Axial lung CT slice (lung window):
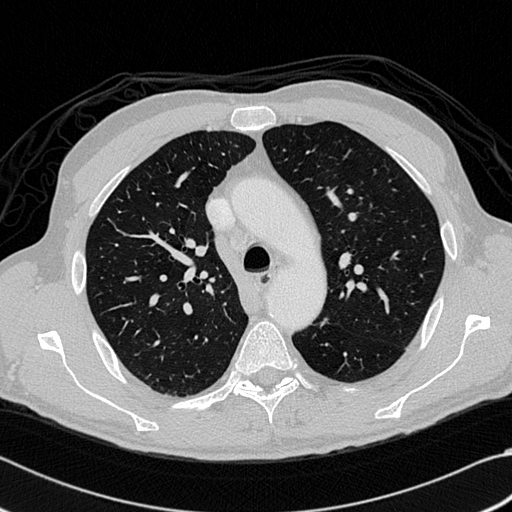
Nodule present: no